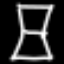
Label: hourglass